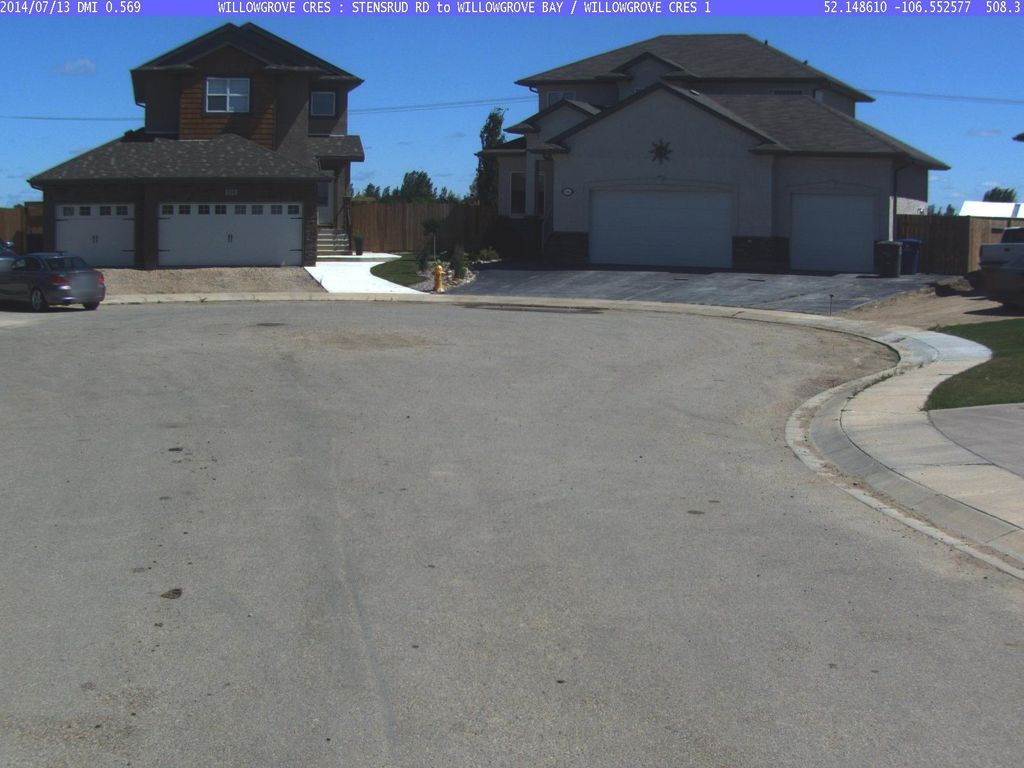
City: saskatoon